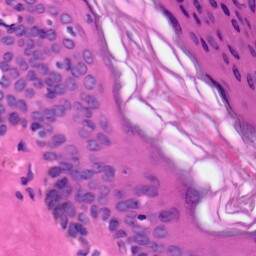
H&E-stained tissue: Skin